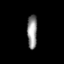
Tissue: lung
Cell type: Fibroblasts
Senescence score: 0.6658
Nuclear area (px): 335
Mean DAPI intensity: 144.206